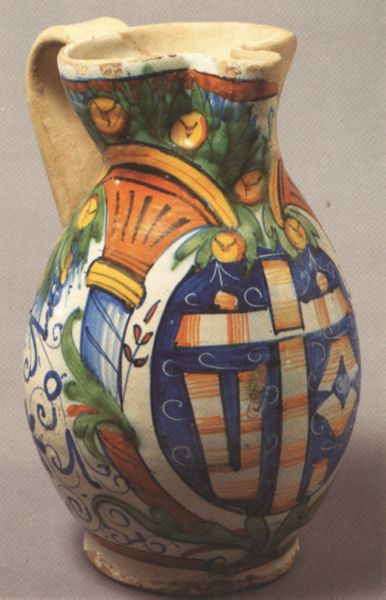
Titel: Krug aus der Werkstatt von Montelupo
Institution: Florenz, Bargello
Schlagwörter: baum, blau, blätter, weiß, gelb, grün, bunt, orange, säule, säulen, rot, kelch, pflanzen, henkel, kanne, keramik, krug, ranken, ton, vase, farbig, bemalt, foto, fotografie, gefäß, porzellan, kreuz, kapitell, bemalung, glasur, tonkrug, defekt, fayance, zugbunt